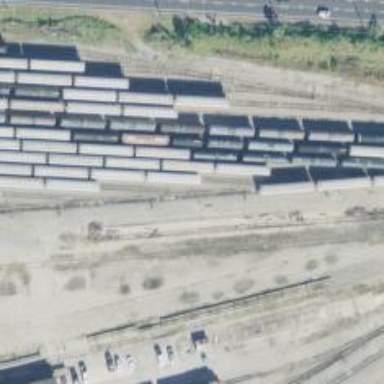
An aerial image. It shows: Railway yard.